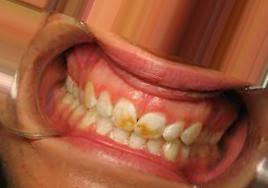
Condition: Tooth Discoloration